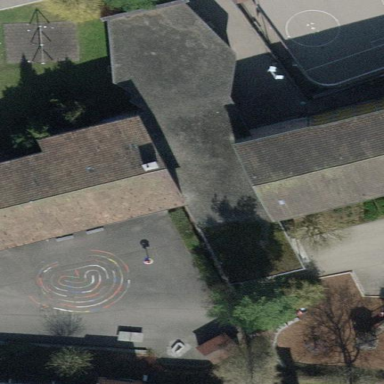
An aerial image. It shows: School building or complex.